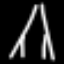
Label: The Eiffel Tower